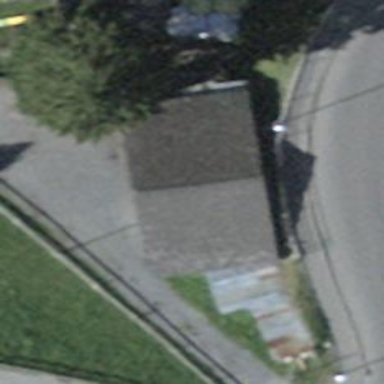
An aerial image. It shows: Building with tiled roof.